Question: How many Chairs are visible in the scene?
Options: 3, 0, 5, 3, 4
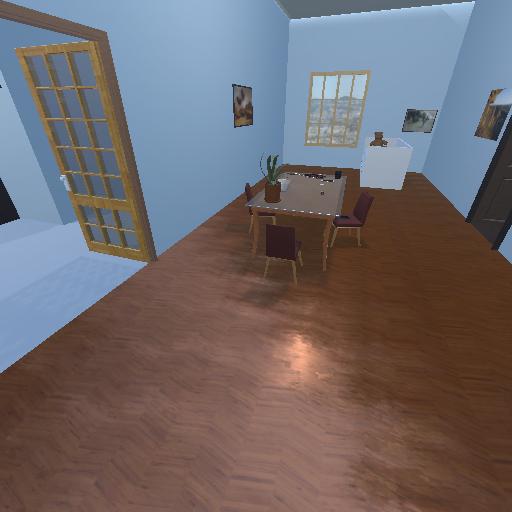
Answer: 3